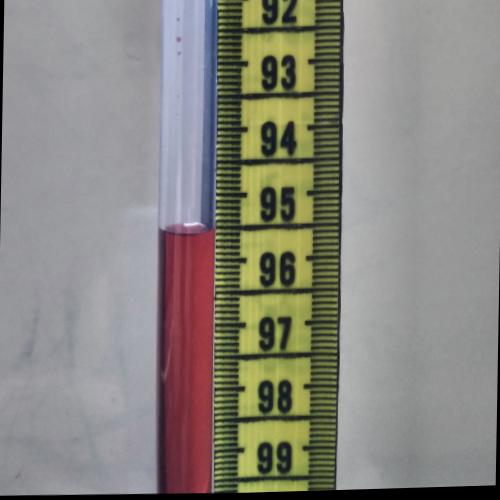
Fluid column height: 95.6 cm